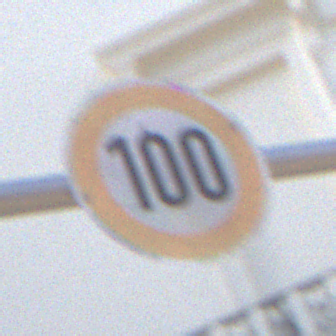
Verkehrszeichen: Geschwindigkeit100
Umgebung: Outdoor, Urban
Tageszeit: MorningAfternoon
Wetter: PartlyCloudy
Licht: Natural
Jahreszeit: NotSpecified
Kontrast: HighContrast